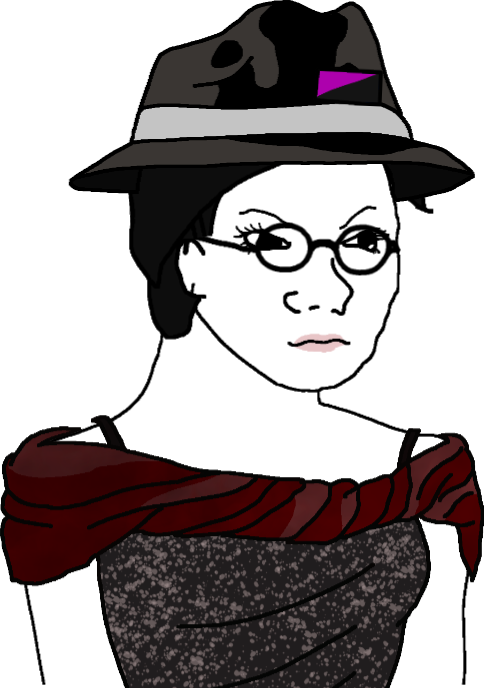
Label: 5_Trad_Wife